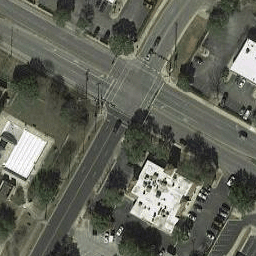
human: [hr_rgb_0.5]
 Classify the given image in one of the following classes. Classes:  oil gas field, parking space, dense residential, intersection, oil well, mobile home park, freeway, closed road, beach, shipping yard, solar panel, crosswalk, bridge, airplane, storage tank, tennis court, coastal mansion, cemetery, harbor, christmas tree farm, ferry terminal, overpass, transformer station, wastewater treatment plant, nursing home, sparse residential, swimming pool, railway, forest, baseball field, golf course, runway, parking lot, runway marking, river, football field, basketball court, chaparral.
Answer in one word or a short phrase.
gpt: intersection